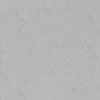
Label: not_dusty